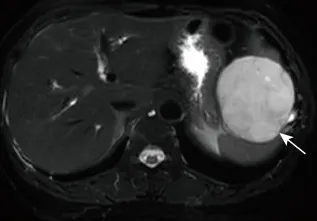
Magnetic resonance imaging (MRI). T2-weighted image (T2WI).
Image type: radiology (mri)